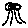
Label: tree